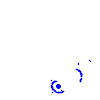
Particle: pion